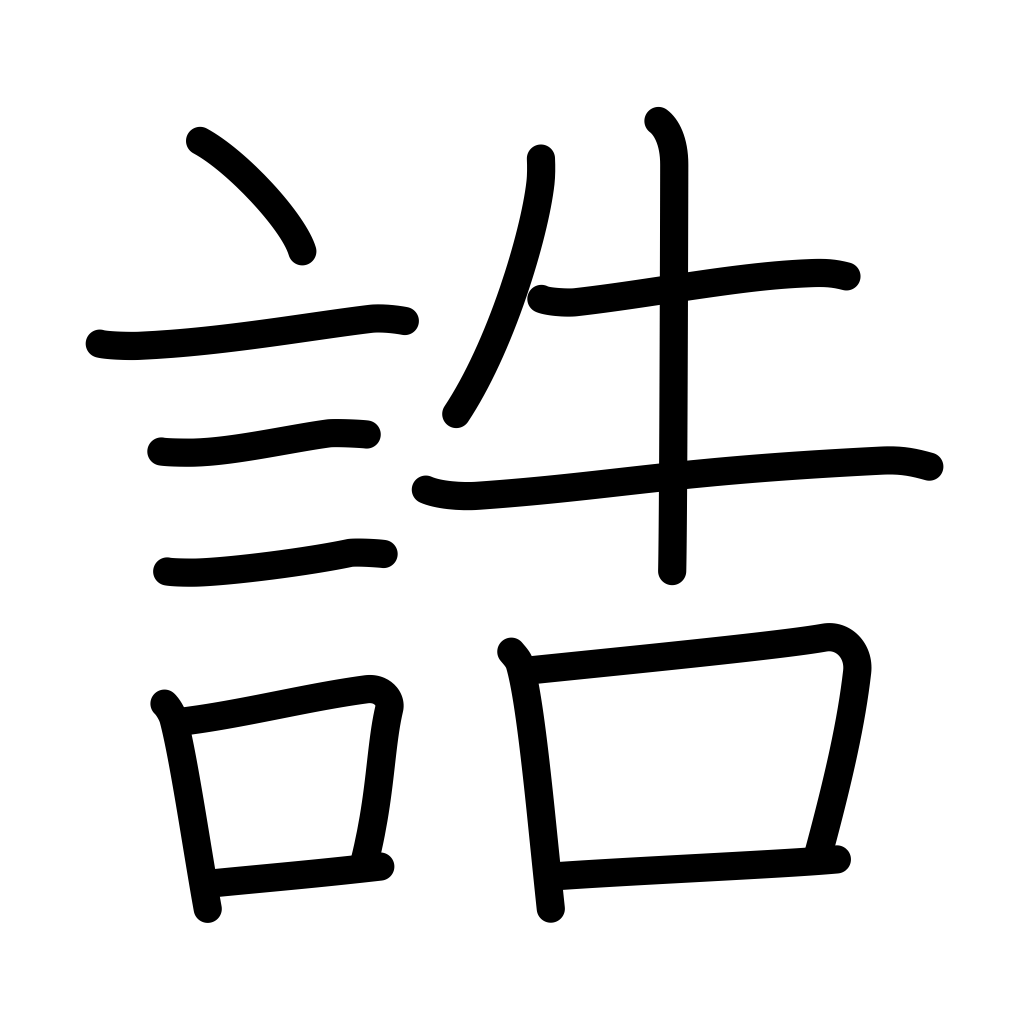
Meaning: state, give instructions